Question: I want to build an existing 32-bit application for 64-bit Windows in Delphi XE3. But I cannot select the 64-Bit platform because I doesn't see the node 'Target Platforms' in the Project Manager. Do you have any idea what the reason could be?
This is what I should see:

I have the Professional Edition and have already built a lot of WIN64 applications.
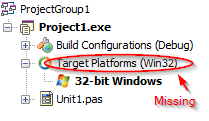
Answer: Compare your project's DPROJ file to your other projects that work OK with 64bit. The failing project is likely missing a '<Platforms>' node that enables non-Win32 platforms, so the Project Manager would hide the Target Platforms node from view.
'''
<Platforms>
<Platform value="Win64">True</Platform>
<Platform value="OSX32">False</Platform>
<Platform value="Win32">True</Platform>
</Platforms>
'''